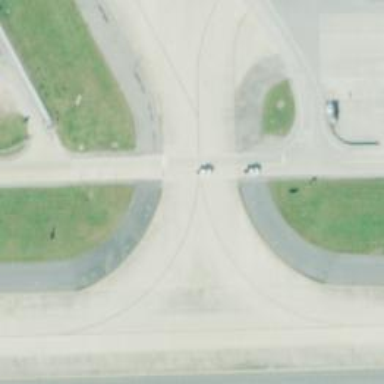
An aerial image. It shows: Image of taxiway at airport.